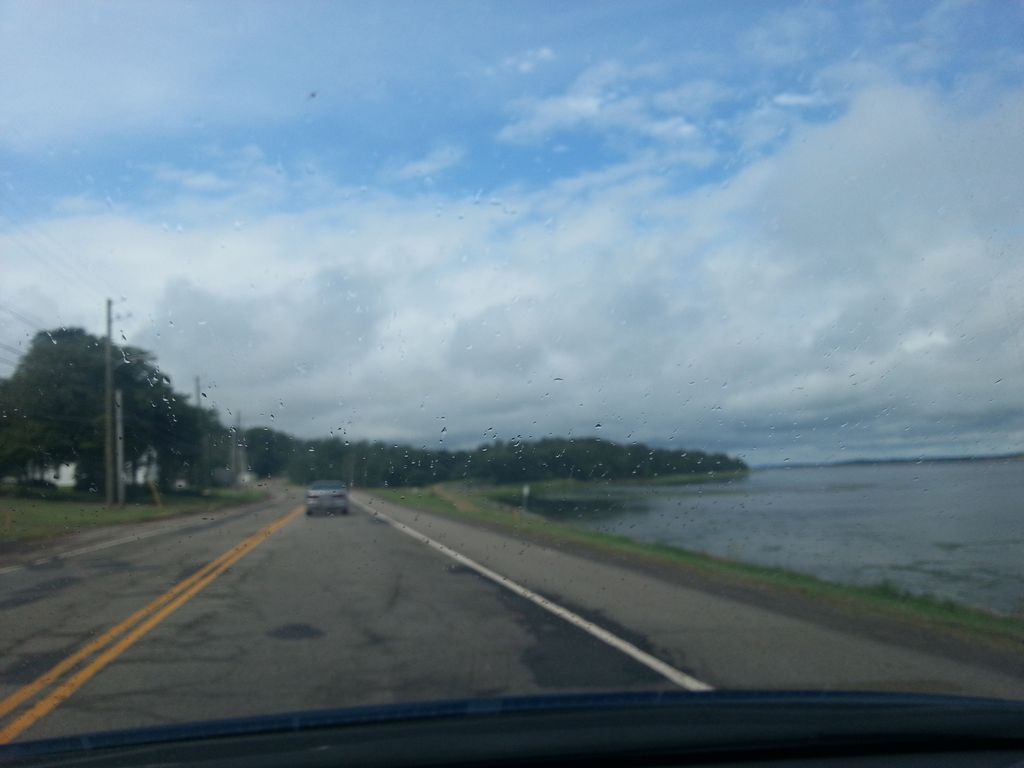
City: charlottetown